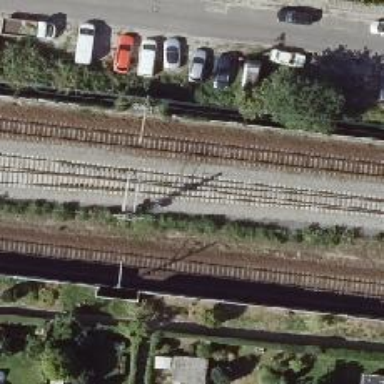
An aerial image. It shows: Milestone along the railway track with catenary mast.